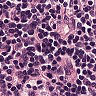
Metastatic tissue present: no